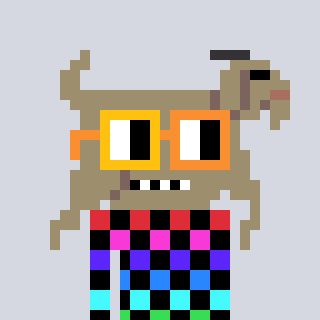
a pixel art character with square yellow and orange glasses, a goat-shaped head and a darkpink-colored body on a cool background